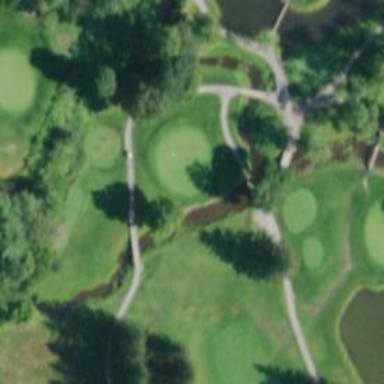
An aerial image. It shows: View of golf hole.